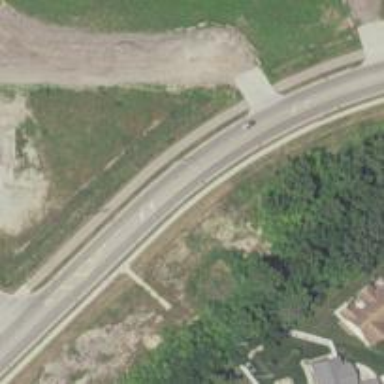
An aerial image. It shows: Road with left marking.